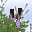
Label: 4